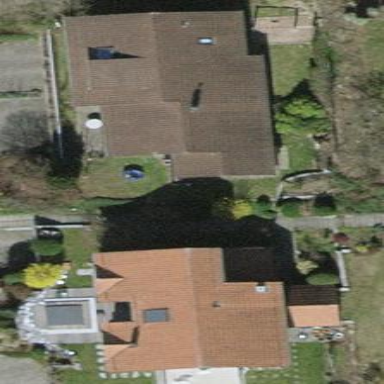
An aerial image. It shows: Building with tiled roof.